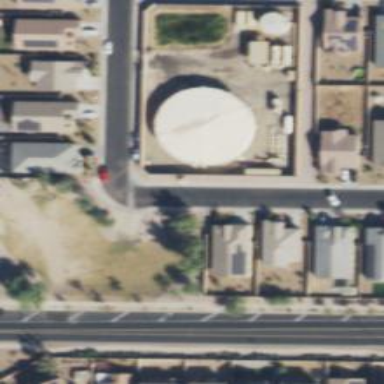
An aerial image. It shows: Silo.